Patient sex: F
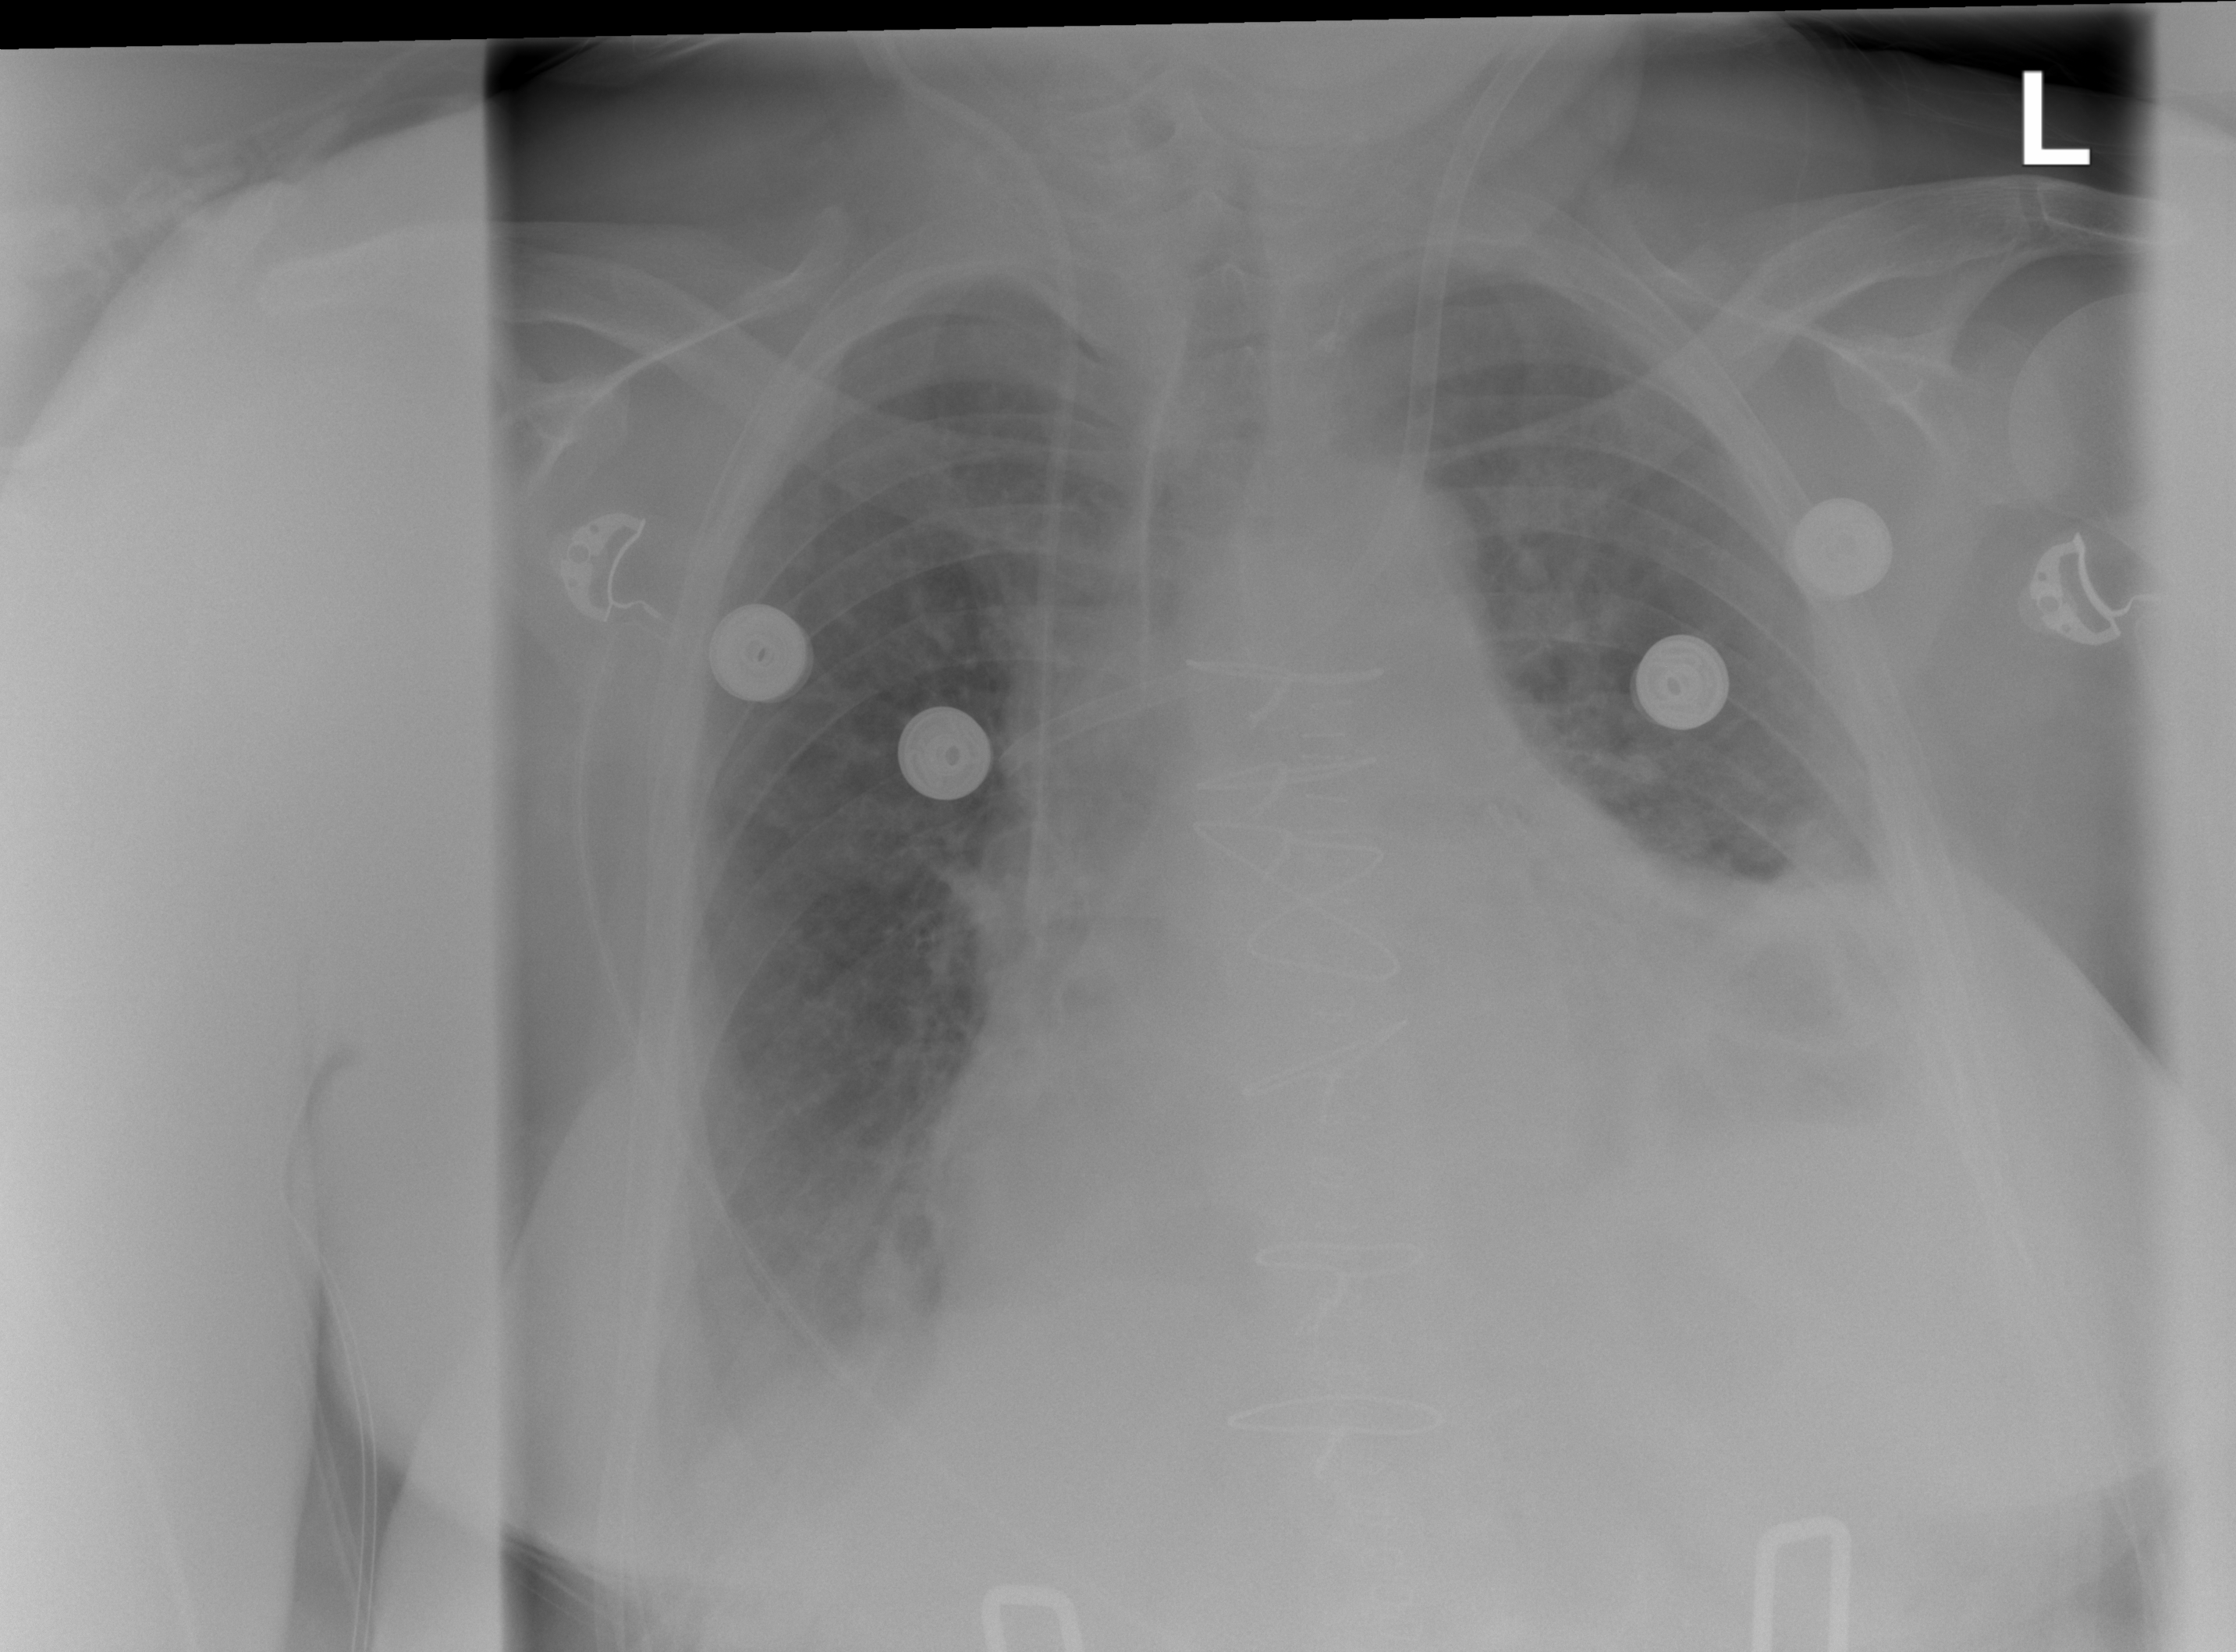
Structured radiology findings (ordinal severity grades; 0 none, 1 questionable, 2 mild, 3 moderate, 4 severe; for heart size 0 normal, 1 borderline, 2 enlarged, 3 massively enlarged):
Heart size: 2
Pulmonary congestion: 2
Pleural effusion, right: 2
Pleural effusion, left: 3
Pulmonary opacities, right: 2
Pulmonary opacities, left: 2
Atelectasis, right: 2
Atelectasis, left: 2